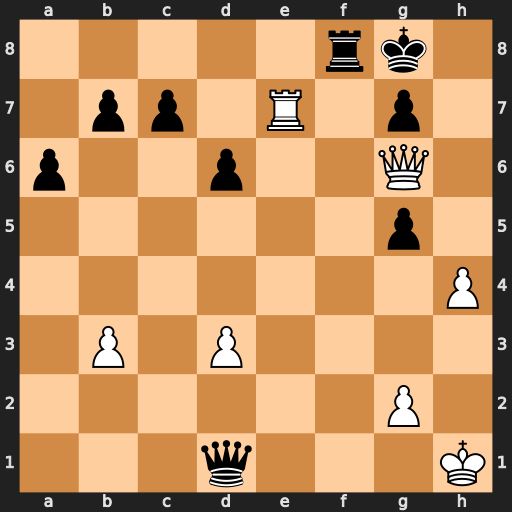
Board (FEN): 5rk1/1pp1R1p1/p2p2Q1/6p1/7P/1P1P4/6P1/3q3K
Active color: w
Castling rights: -
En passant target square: -
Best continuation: Kh2 Qa1 hxg5 Qd4 Qe6+